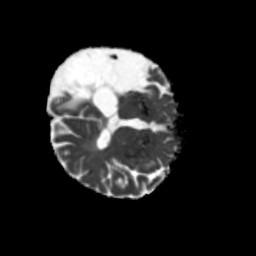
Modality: MD
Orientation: axial
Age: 58
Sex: male
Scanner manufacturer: siemens
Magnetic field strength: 3 T
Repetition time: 5.25 s
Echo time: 0.08 s